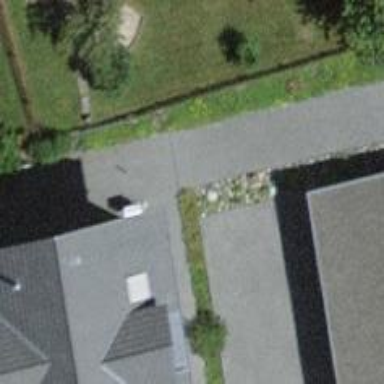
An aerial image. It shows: Footway surfaced with paving stones.